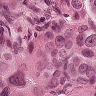
Metastatic tissue present: yes